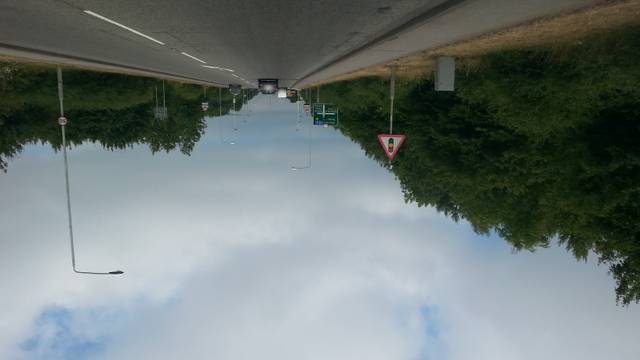
Region: United Kingdom
Coordinates: 53.113, -1.263